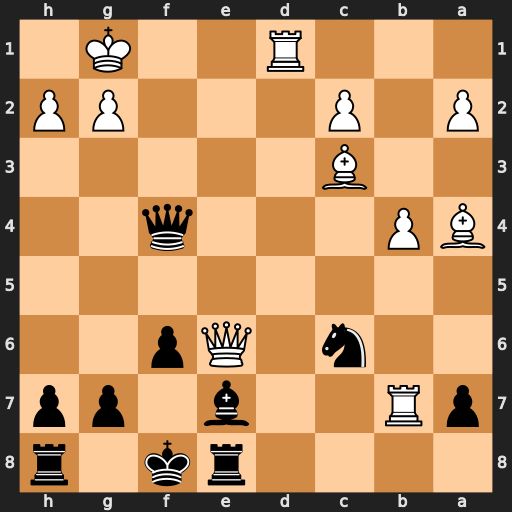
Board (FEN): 4rk1r/pR2b1pp/2n1Qp2/8/BP3q2/2B5/P1P3PP/3R2K1
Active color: b
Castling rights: -
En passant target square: -
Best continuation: Bc5+ bxc5 Rxe6